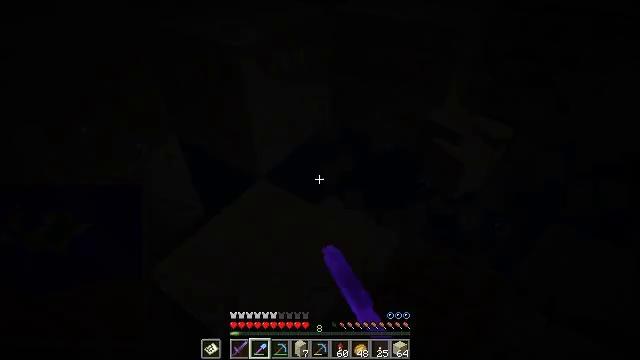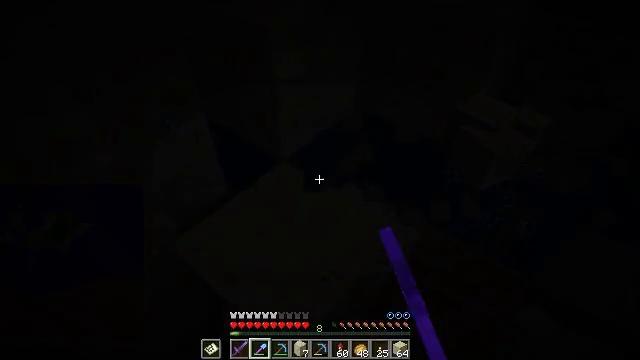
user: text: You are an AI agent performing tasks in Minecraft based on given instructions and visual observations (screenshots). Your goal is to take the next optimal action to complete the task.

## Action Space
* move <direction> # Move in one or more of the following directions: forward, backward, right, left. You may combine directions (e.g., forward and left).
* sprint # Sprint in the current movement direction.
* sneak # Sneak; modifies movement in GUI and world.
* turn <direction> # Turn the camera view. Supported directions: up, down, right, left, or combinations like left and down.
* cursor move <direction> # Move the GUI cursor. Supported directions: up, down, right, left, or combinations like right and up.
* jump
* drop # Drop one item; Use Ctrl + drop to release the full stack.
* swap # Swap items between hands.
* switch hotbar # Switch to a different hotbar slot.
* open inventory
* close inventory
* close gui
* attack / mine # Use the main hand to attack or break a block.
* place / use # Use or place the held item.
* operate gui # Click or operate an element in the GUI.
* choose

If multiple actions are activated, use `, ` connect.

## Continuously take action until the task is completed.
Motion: motion action
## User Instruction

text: Break the sand block.
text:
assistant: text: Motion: turn left and down, attack / mine
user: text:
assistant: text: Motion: attack / mine